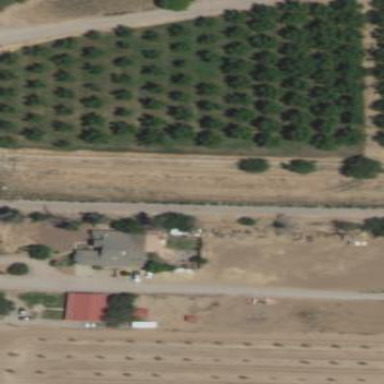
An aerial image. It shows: Orchard.